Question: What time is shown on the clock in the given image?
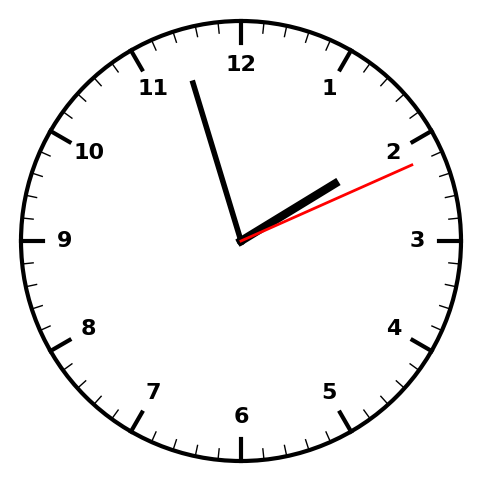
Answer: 01:57:11